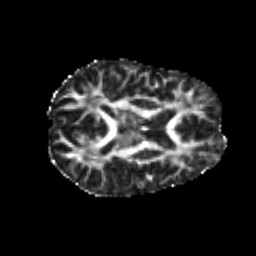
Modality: FA
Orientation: axial
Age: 24
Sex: female
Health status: healthy
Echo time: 0.074 s